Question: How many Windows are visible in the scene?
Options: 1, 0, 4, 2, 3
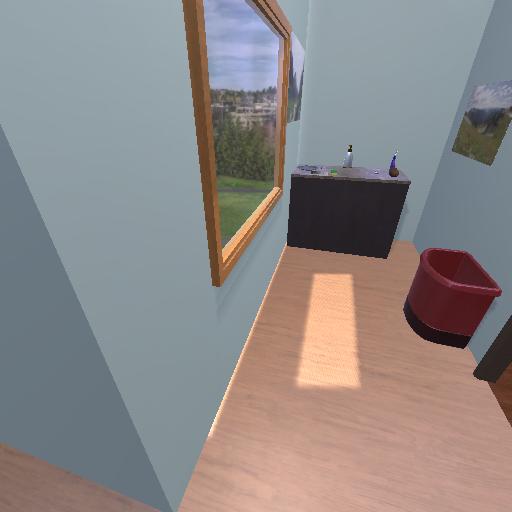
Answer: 1